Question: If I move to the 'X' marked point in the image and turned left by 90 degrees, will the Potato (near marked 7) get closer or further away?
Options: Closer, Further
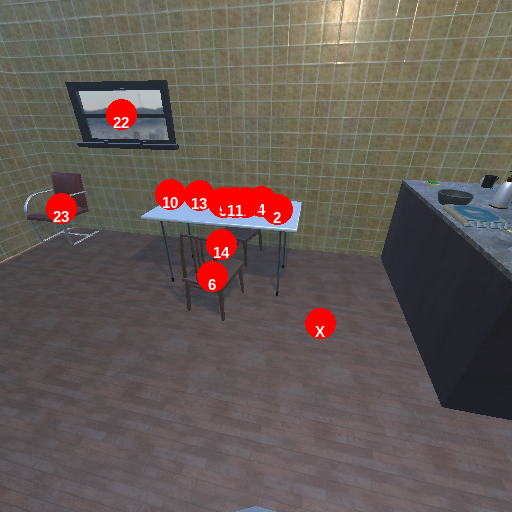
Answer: Closer